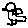
Label: bird